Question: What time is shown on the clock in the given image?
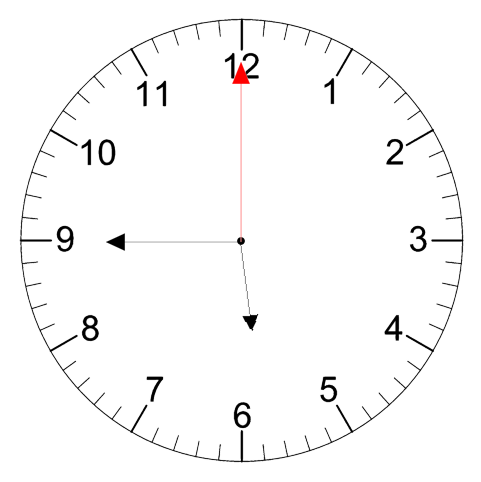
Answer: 05:45:00